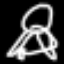
Label: frog